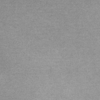
Label: dusty